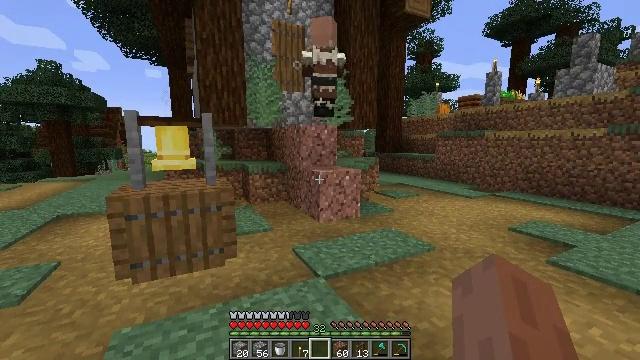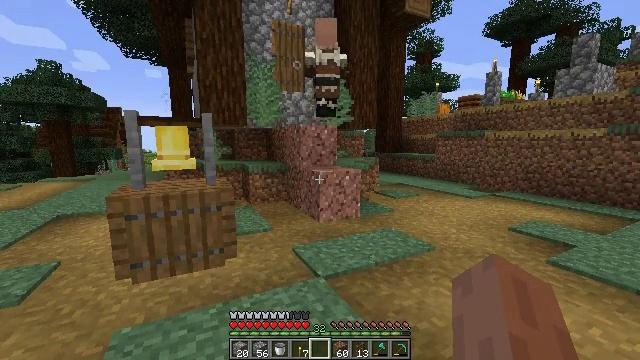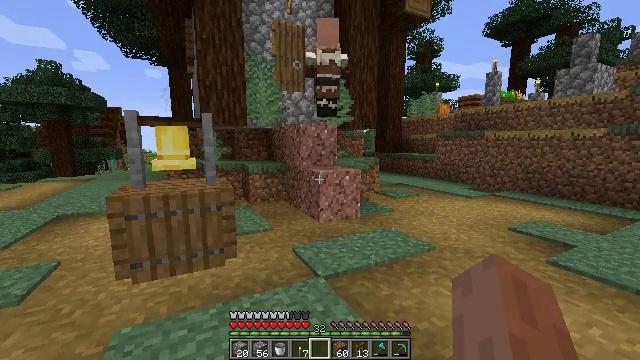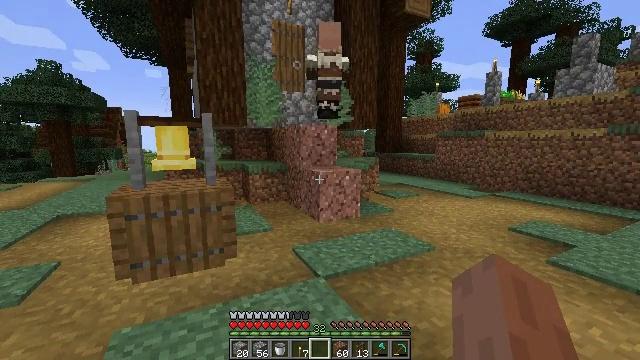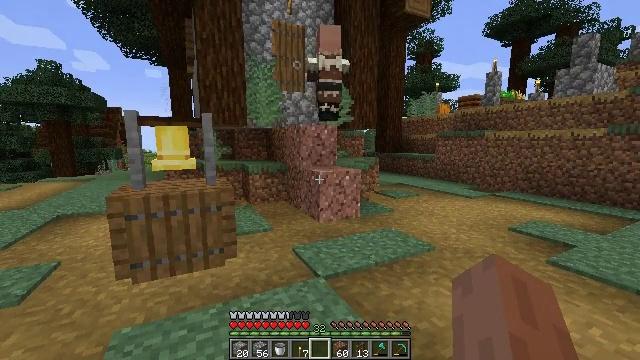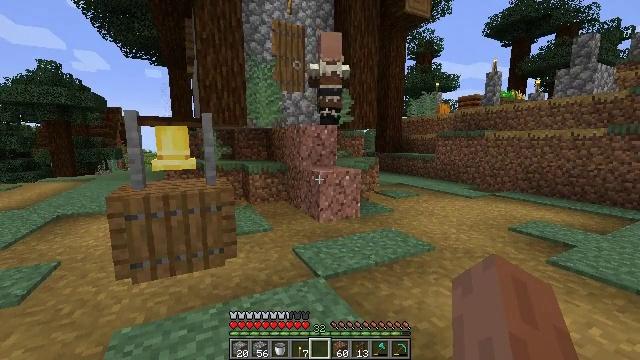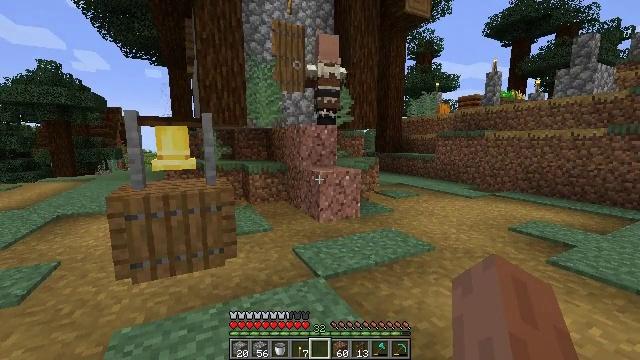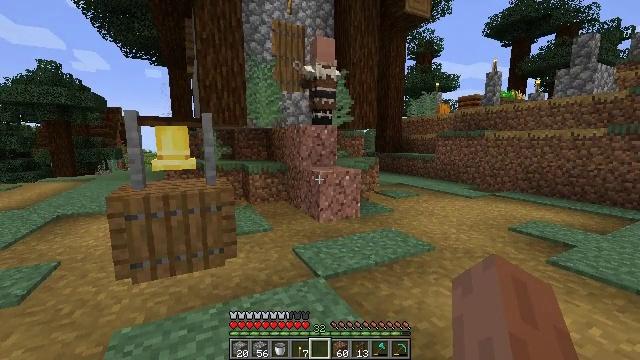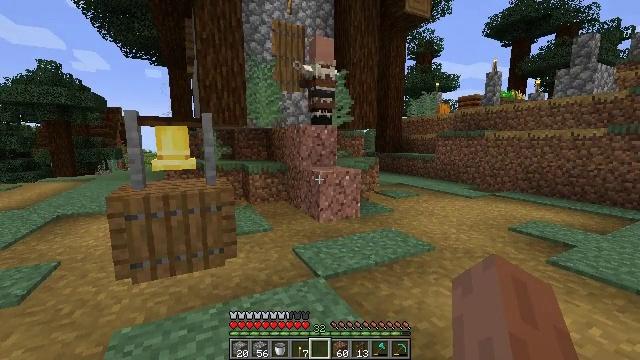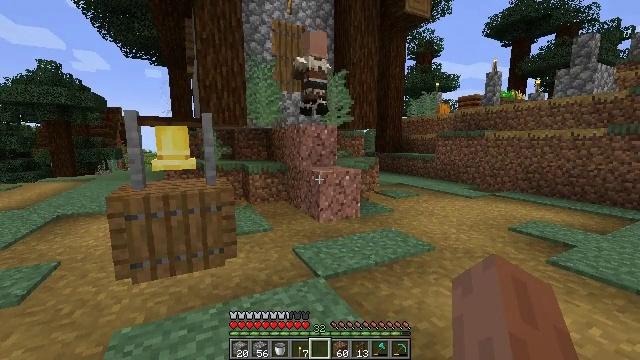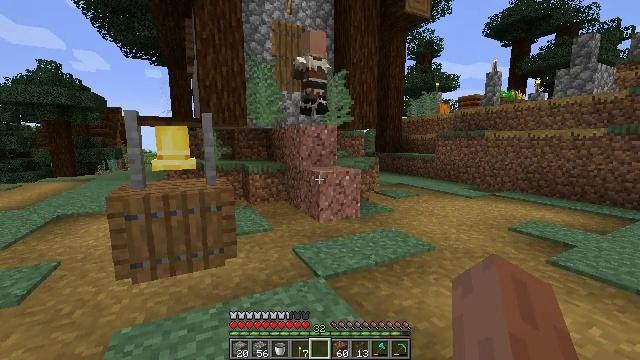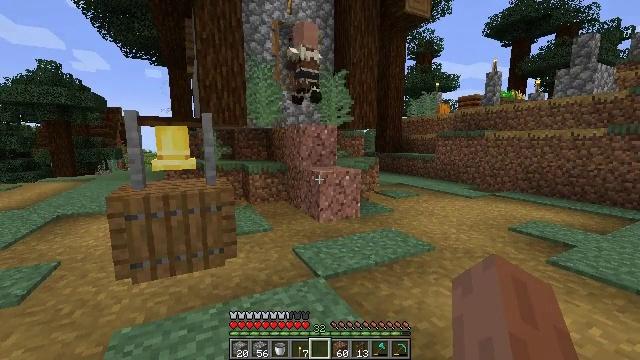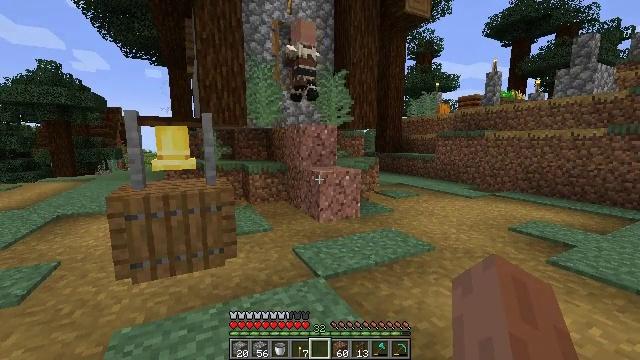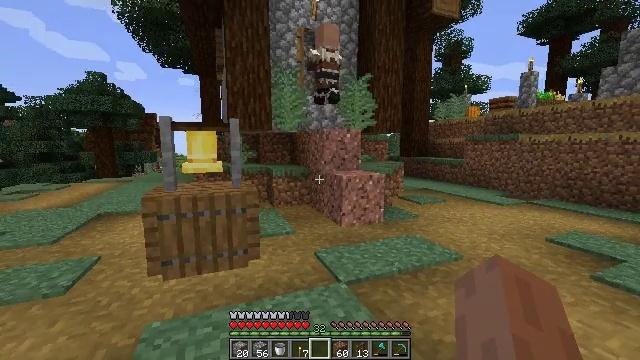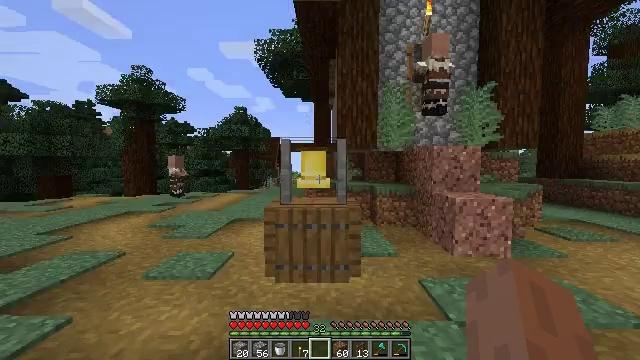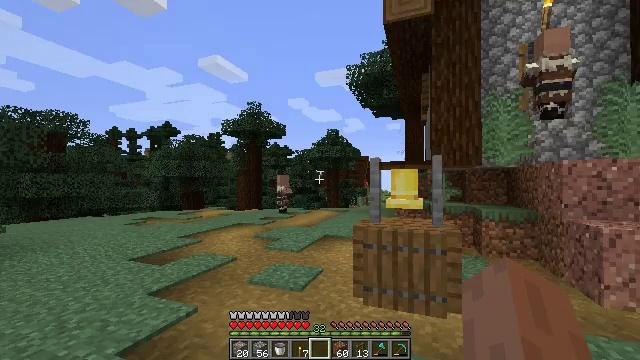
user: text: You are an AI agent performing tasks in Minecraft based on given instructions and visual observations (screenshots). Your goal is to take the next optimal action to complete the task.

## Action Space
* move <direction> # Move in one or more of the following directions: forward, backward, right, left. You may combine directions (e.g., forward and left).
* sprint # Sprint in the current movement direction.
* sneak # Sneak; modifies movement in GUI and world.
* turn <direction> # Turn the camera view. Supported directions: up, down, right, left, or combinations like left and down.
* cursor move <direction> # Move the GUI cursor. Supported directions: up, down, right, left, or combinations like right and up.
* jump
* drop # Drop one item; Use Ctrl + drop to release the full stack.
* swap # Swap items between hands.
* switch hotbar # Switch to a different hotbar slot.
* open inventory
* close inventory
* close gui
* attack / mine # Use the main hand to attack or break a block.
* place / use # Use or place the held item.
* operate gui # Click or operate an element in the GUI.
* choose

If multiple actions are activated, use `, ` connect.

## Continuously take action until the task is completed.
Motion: motion action
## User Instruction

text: Mine the composter block.
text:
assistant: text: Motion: no_op
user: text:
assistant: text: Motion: no_op
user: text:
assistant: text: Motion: no_op
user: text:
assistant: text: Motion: no_op
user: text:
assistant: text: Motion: no_op
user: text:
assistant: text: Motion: no_op
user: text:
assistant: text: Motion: no_op
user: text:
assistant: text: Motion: no_op
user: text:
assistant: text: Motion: no_op
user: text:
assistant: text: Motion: no_op
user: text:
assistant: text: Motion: no_op
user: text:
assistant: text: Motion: no_op
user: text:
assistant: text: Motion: turn left
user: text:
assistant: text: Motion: turn left and up
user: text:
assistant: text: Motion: turn left and up
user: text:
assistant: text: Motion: turn left
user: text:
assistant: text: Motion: no_op
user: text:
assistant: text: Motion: no_op
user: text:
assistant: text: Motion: no_op
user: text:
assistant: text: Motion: no_op
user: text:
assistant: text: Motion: no_op
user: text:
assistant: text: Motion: no_op
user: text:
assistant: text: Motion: no_op
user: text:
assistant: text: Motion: turn down
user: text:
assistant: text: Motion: no_op
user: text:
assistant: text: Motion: move forward
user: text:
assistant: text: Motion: move forward
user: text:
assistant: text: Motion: move forward
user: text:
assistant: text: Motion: move forward
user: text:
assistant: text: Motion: move forward and move left